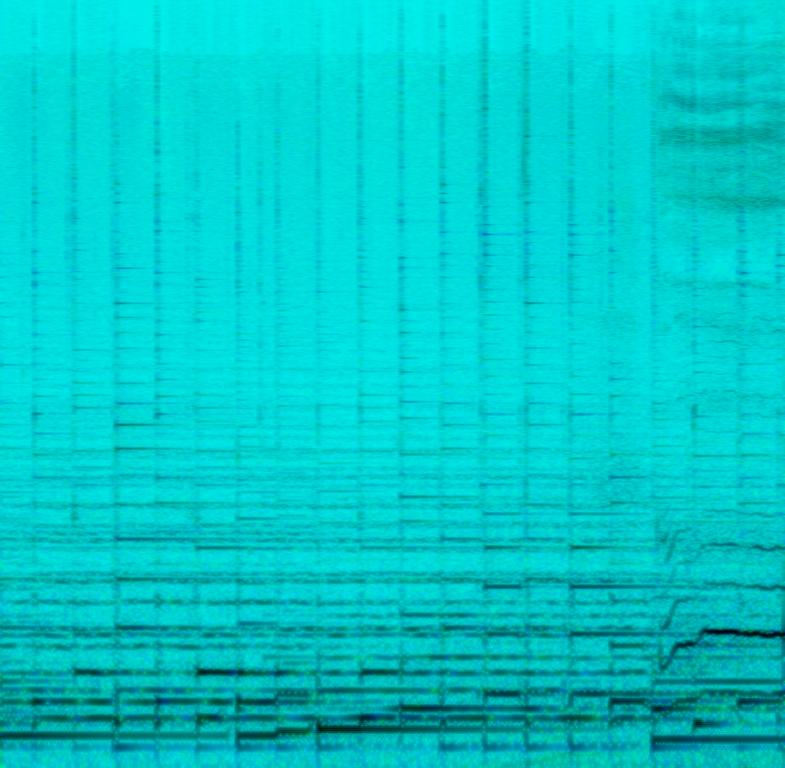
There is a meditative chant sung at a medium pitch by a female voice. In the background, an acoustic guitar plays a mellow tune while an ambient synth can be heard holding the bass notes of the chant. It has a peaceful atmosphere which makes it a perfect match for meditation sessions.